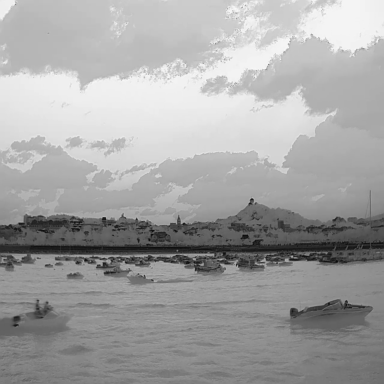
There are 12 canoes in the infrared image.